Question: I have such code (all)
<URL>
But main trouble is that i try to do as usual footer at the bottom of the page, but i get something like this:

Simple there is still wrapper with center, but also i have footer, which must be after wrapper... Please see jsfiddle, all code is there...
footer css:
'''
.footer {
margin: 50px 0 0 0;
background-color: #3a3a3a;
background-image: linear-gradient(bottom, #3b3b3b 0%, #424242 100%);
background-image: -o-linear-gradient(bottom, #3b3b3b 0%, #424242 100%);
background-image: -moz-linear-gradient(bottom, #3b3b3b 0%, #424242 100%);
background-image: -webkit-linear-gradient(bottom, #3b3b3b 0%, #424242 100%);
filter: progid:DXImageTransform.Microsoft.gradient(startColorstr='#ff3b3b3b', endColorstr='#ff424242',GradientType=0);
/* IE6-9 */
width: 100%;
height: 144px;
}
'''
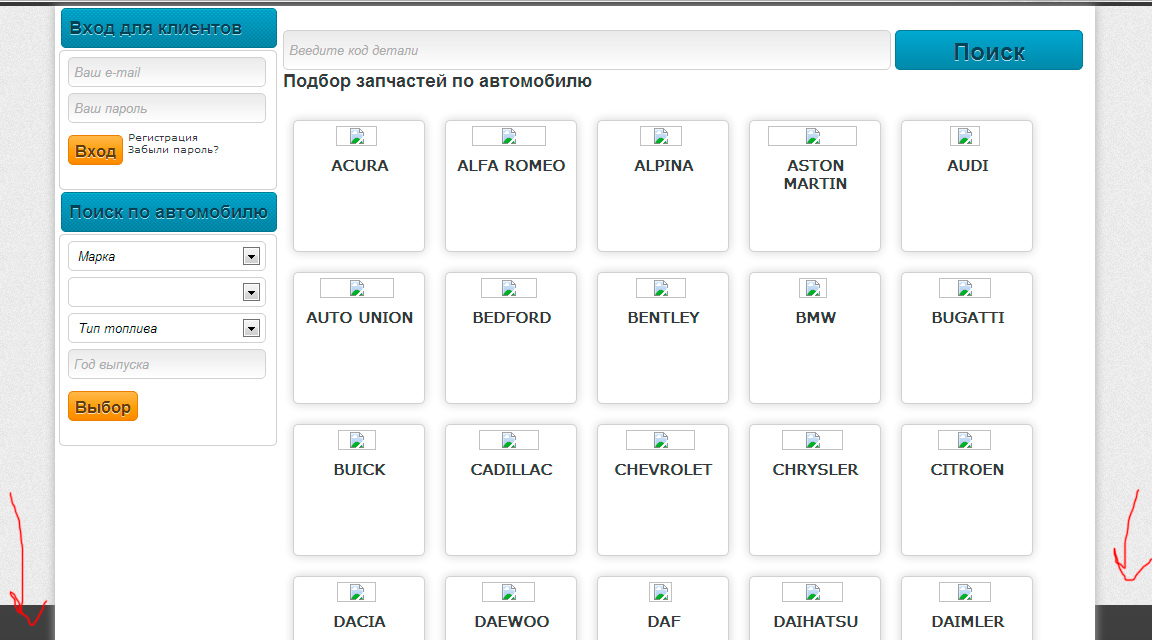
Answer: I think you just need to change position:absolute to position:relative in your CSS for .wrapper .center {position:relative}.
That seemed to move your footer down, not sure if it affects the other parts of your page, hard to tell with no images.